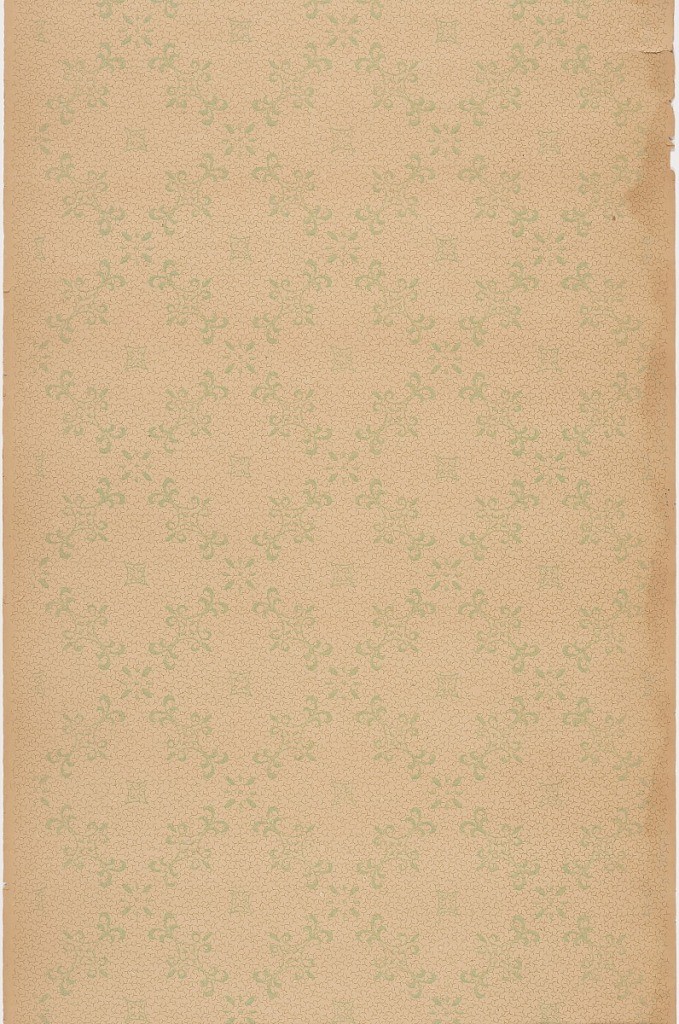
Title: Ceiling paper
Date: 1905–1915
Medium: Machine-printed paper, ungrounded, liquid mica
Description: A trellis pattern of large diamond shaped cells is created by stylized foliate and starburst motifs. Small quadrilateral medallions with concave sides are placed in the center of each cell. Behind the larger trellis pattern is printed an allover pattern of small "Y" and "T" shapes, giving the paper a textured appearance. Patterns are printed in khaki and metallic gold on ungrounded paper.